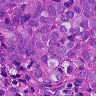
Metastatic tissue present: yes